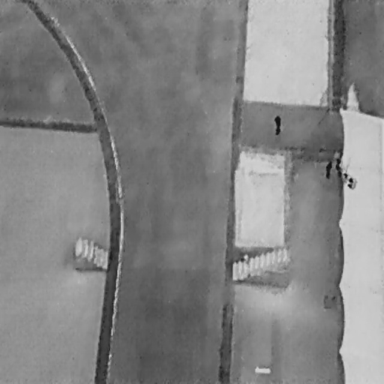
There are two People in the infrared image.